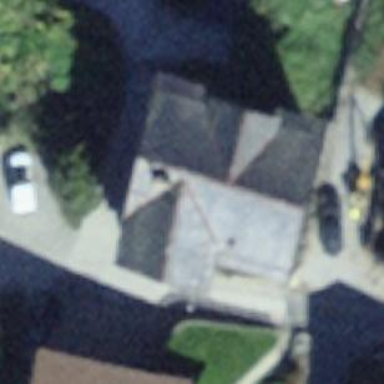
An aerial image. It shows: Simple and straightforward house.